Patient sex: M
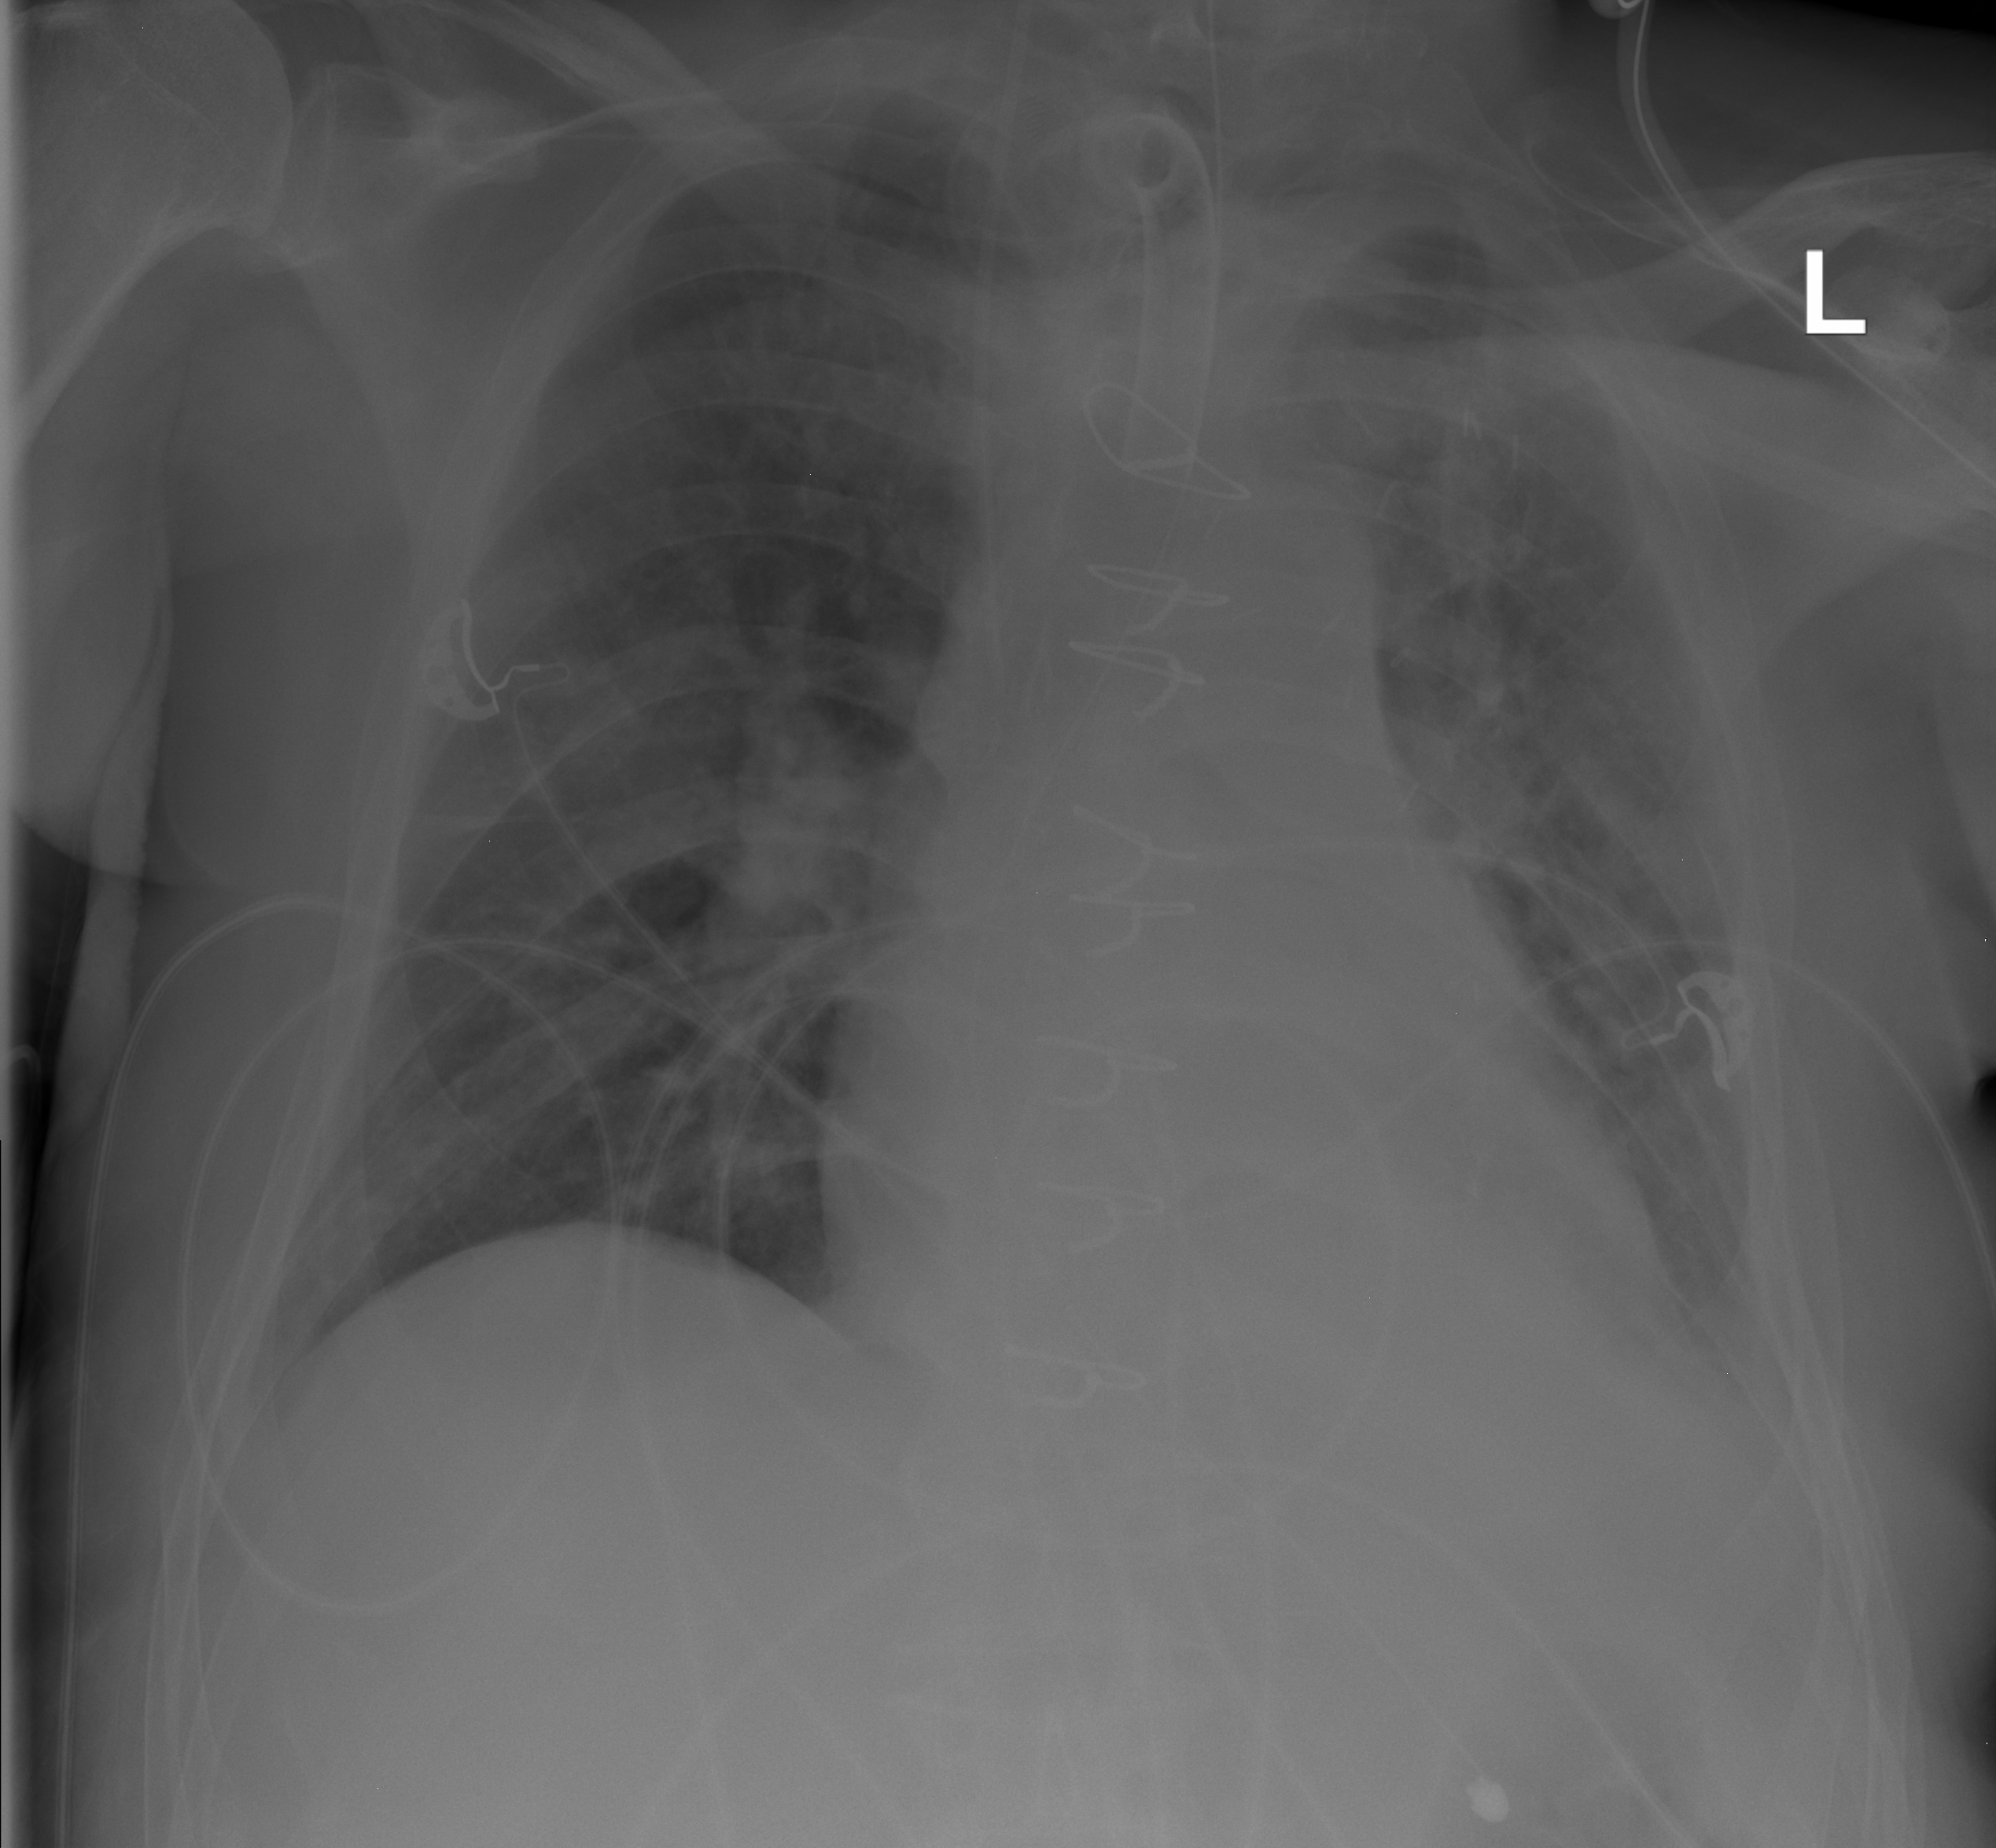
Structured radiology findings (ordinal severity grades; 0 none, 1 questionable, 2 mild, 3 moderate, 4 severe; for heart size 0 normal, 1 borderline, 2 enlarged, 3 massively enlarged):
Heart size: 2
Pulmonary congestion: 2
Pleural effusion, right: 0
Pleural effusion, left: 2
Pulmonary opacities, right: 0
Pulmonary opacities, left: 2
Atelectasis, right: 0
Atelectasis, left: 2